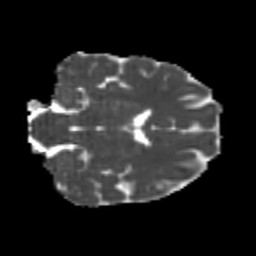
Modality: MD
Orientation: coronal
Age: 24
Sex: female
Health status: healthy
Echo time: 0.074 s